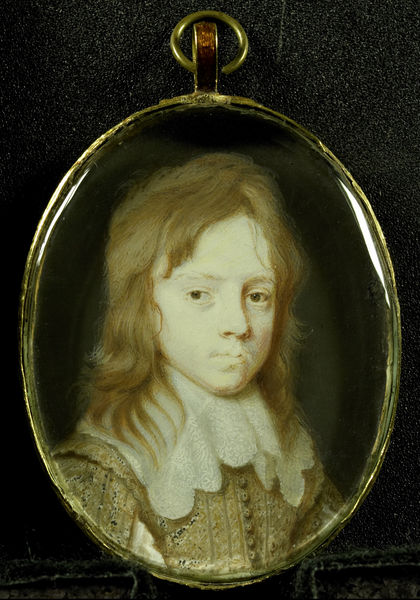
Titel: Willem II (1626-50). Prins van Oranje
Künstler: Alexander Cooper
Standort: Amsterdam
Institution: Rijksmuseum
Schlagwörter: dunkel, mann, weiß, aquarell, braun, mund, nase, schwarz, zeichnung, blick, rot, blond, augen, barock, blass, kragen, spitze, portrait, porträt, spiegelung, gold, haare, lange haare, adel, kind, brosche, kinn, knopf, lippen, oval, ernst, metall, junge, knöpfe, rothaarig, hacken, haken, medaillon, adeliger, rote haare, anhänger, medallion, rotblond, wams, kin, miniatur, emaile, gelockt, langhaarig, medalion, aucgen, medailie